Question: I can't manage to get my head around how to use MVC to create the following table, and successfully bind it to a model:

I basically need to keep track of which days of the month an event needs to happen. Here is my attempt at a model:
: This isn't for a month, but for a arbitrary 4 week cycle
'''
public class ScheduleViewModel
{
public int PatientId { get; set; }
public List<Schedule> Schedules { get; set;}
}
public class Schedule {
public int Week { get;set;}
public Day Day { get;set;}
public bool IsSelected { get;set;}
}
public enum Day
{
Monday,
Tuesday,
Wednesday,
Thursday,
Friday,
Saturday,
Sunday
}
'''
And I can render a view successfully (that isn't bound to the model). I realise that I would need to use @html.CheckBoxFor in place on my inputs.
Here is a rough copy of my html for the view:
'''
@model WebApplication10.Models.ScheduleViewModel
@using (Html.BeginForm())
{
<table class="table table-striped">
<thead>
<tr>
<th></th>
@{
foreach (Day t in Enum.GetValues(typeof(Day)))
{
<th>@t</th>
}
}
</tr>
</thead>
<tbody>
@{
for (int i = 1; i <= 4; i++)
{
<tr>
<td>Week @i</td>
@foreach (Day t in Enum.GetValues(typeof(Day)))
{
<td><input type="checkbox" /></td>
}
</tr>
}
}
</tbody>
</table>
<div class="form-group">
<div class="col-md-offset-2 col-md-10">
<input type="submit" value="Create" class="btn btn-default" />
</div>
</div>
}
'''
How would I successfully post which check-boxes have been selected? Does my ViewModel make sense?
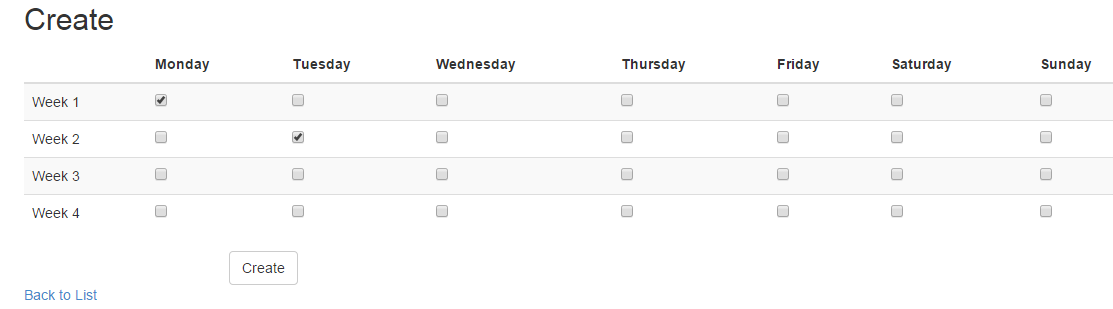
Answer: I suggest you change you view model(s) to
'''
public class DayVM
{
public Day Day { get; set; }
public bool IsSelected { get; set; }
}
public class WeekVM
{
public WeekVM()
{
Days = new List<DayVM>();
Days.Add(new DayVM() { Day = Day.Sunday });
Days.Add(new DayVM() { Day = Day.Monday });
.. etc
}
public List<DayVM> Days { get; set; }
}
public class ScheduleViewModel
{
public ScheduleViewModel()
{
Weeks = new List<WeekVM>();
Weeks.Add(new WeekVM());
.... etc
}
public int PatientId { get; set; }
public List<WeekVM> Weeks { get; set;}
}
'''
Then in the view
'''
for(int i = 0; i < Model.Weeks.Count; i++)
{
<tr>
<td>Week @i</td>
for(int j = 0; j < Model.Weeks[i].Days.Count; j++)
{
<td>
@Html.CheckBoxFor(m => m.Weeks[i].Days[j].IsSelected)
</td>
}
</tr>
}
'''
Side note: I don't think you really need you own enum here - your could just use the 'DayOfWeek' enumeration, for example 'Days.Add(new DayVM() { Day = DayOfWeek.Sunday });'. Note also I have not included an input for the 'Day' property since you could easily determine that from its index in the collection. In fact the 'Day' property may not be required at all if you manually render the table header row.